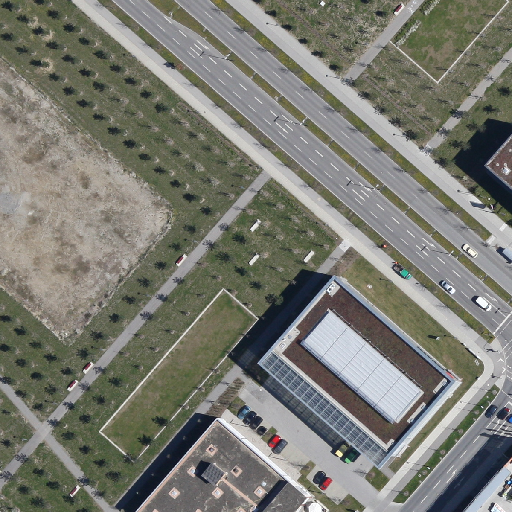
Referring expression: van